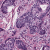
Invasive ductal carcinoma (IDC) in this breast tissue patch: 1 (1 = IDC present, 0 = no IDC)